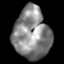
Tissue: skin
Cell type: Epithelial cells
Senescence score: 0.2165
Nuclear area (px): 1831
Mean DAPI intensity: 134.791